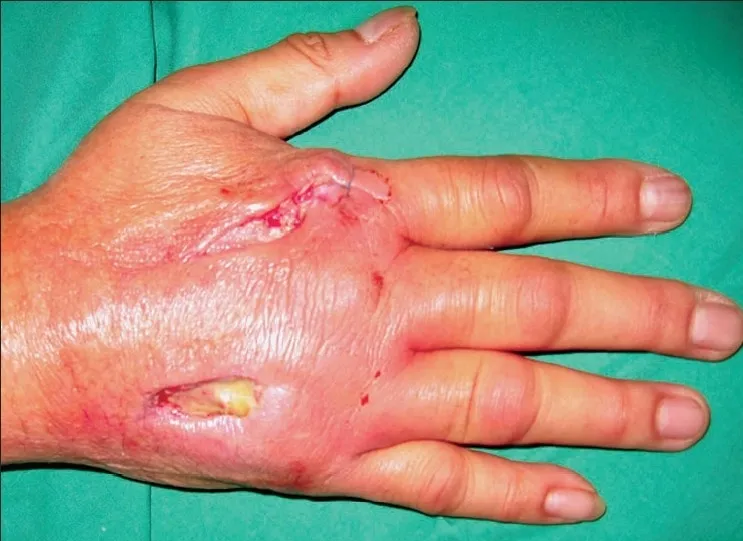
Wound appearance two days after initial debridement.
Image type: medical_photograph (skin_photograph)